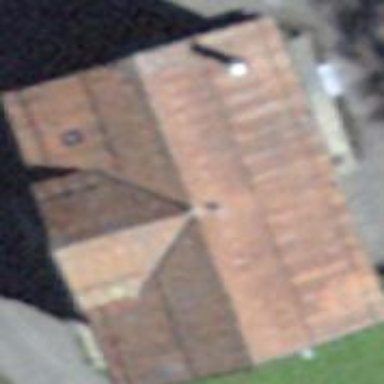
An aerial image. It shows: Detached building.